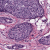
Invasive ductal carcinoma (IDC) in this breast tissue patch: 1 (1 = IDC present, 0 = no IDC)